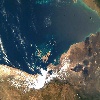
Label: water